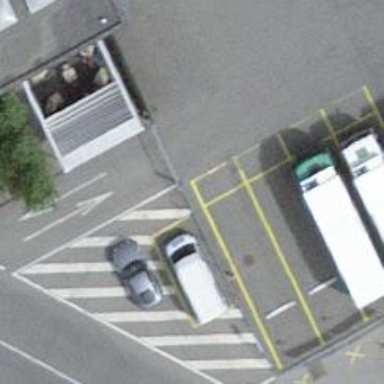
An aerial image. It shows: Lift gate barrier.